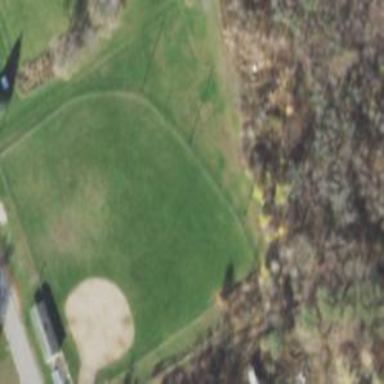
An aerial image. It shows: Baseball pitch for leisure land activities.